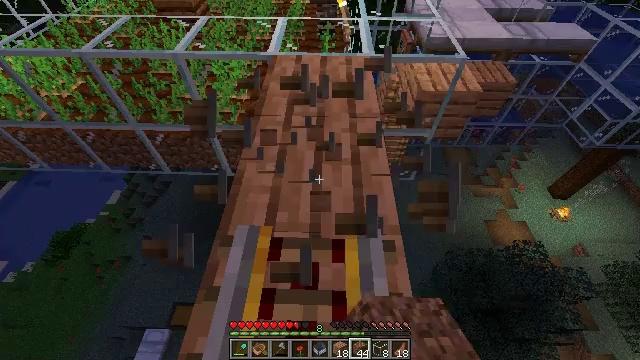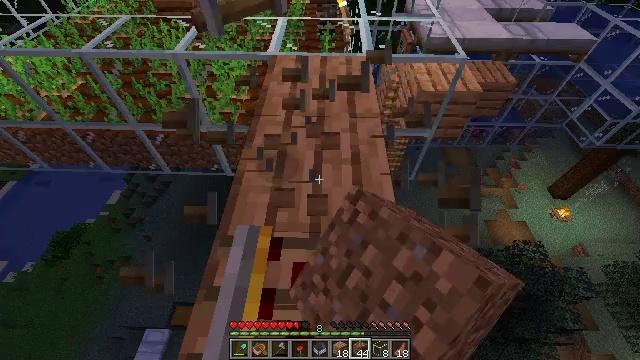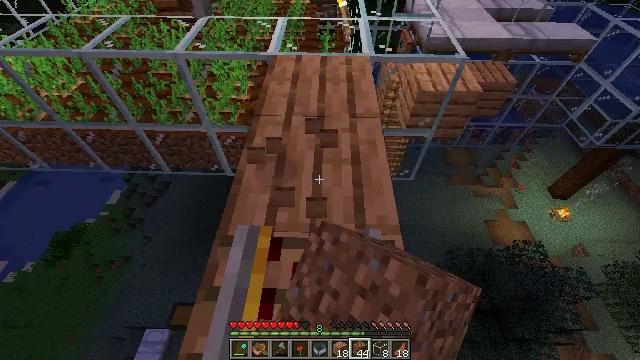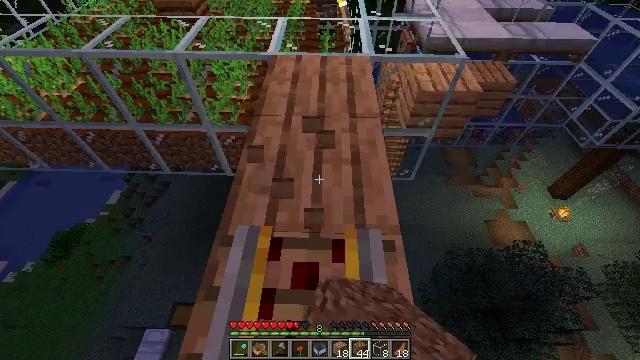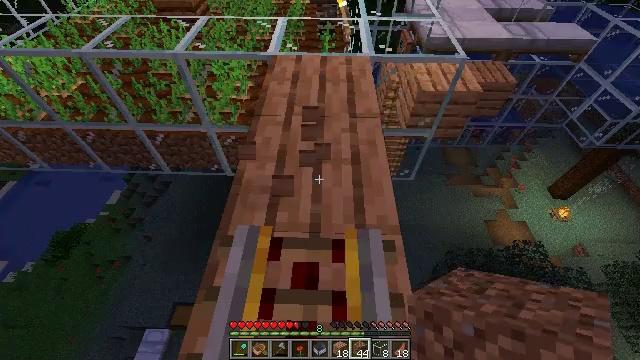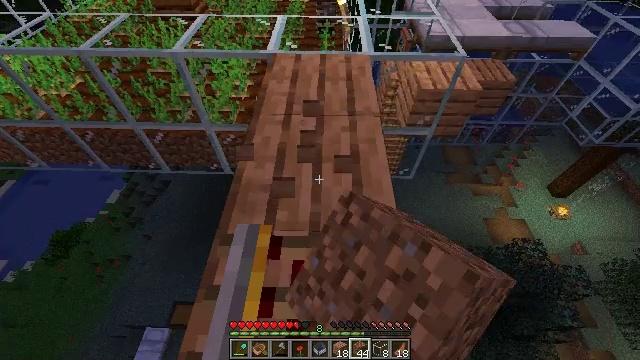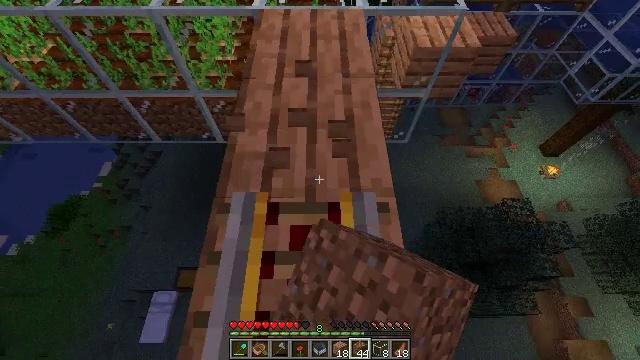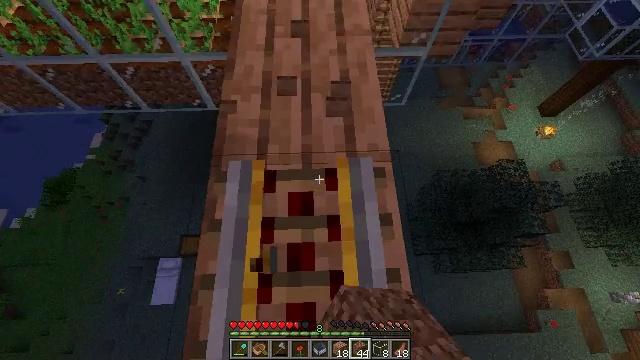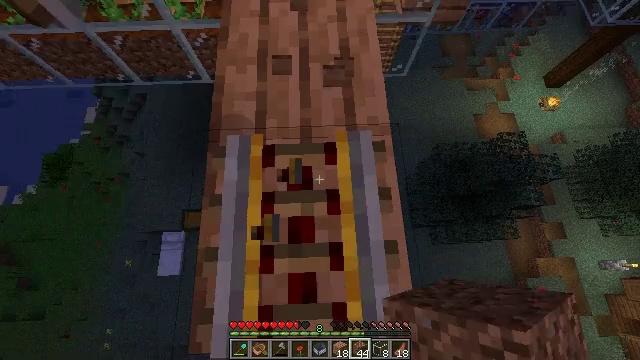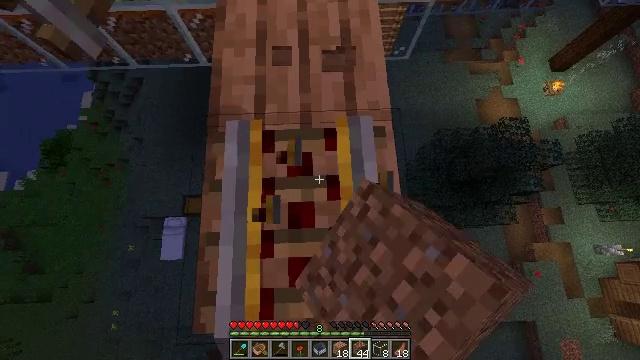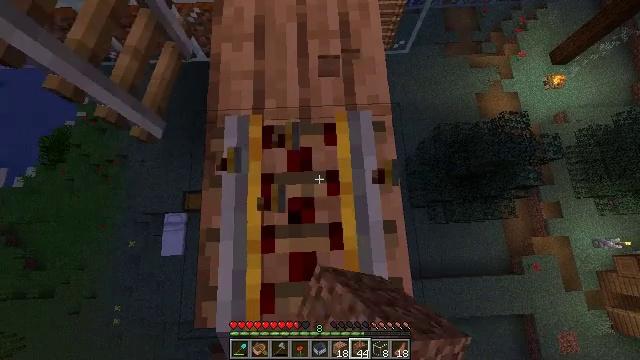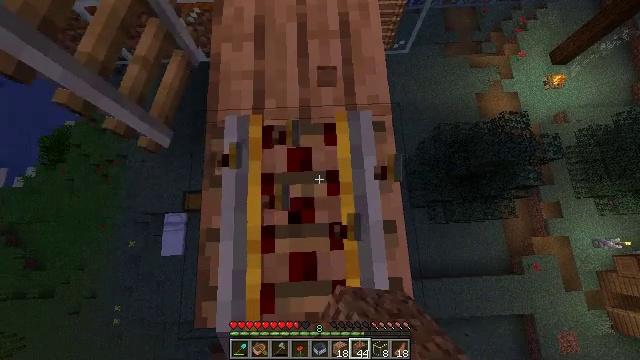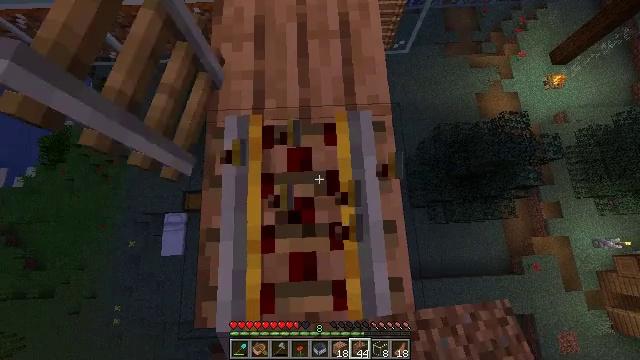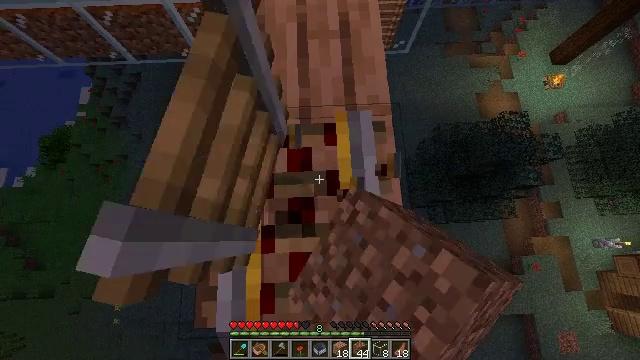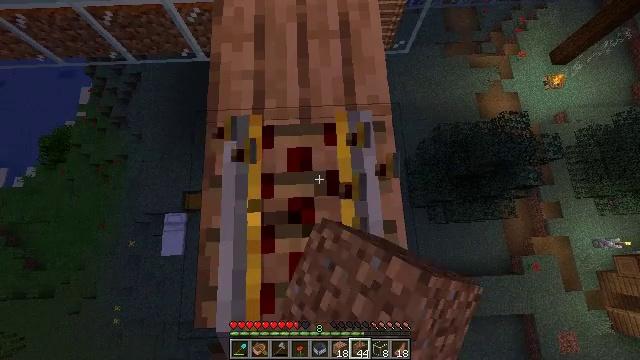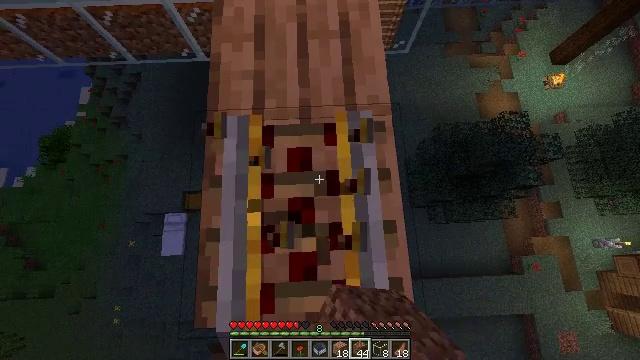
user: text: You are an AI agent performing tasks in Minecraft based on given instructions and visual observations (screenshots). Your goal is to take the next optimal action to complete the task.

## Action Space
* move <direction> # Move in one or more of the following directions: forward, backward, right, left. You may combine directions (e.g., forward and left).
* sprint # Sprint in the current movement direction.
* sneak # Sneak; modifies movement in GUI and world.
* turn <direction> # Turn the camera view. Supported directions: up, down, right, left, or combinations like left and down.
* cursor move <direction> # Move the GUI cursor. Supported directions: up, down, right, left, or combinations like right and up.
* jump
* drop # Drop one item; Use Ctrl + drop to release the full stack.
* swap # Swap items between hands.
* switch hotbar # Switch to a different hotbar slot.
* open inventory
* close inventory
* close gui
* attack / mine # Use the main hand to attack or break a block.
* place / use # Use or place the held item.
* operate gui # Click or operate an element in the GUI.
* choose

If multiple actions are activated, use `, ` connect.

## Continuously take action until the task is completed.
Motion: motion action
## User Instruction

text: Disassemble the powered rail from the track.
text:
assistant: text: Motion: sneak, attack / mine
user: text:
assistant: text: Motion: sneak, attack / mine
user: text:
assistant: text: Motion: sneak, attack / mine
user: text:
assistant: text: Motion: sneak, attack / mine
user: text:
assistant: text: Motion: sneak, attack / mine
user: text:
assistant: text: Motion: sneak, turn right and down, attack / mine
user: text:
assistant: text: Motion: sneak, turn right and down, attack / mine
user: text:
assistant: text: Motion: sneak, turn down, attack / mine
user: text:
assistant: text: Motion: sneak, turn down, attack / mine
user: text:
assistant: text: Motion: sneak, turn down, attack / mine
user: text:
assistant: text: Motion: sneak, attack / mine
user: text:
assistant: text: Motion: sneak, attack / mine
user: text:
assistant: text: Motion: sneak, attack / mine
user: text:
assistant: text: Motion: sneak, attack / mine
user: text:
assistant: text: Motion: sneak, attack / mine
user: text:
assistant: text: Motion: sneak, attack / mine
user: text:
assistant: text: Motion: sneak, attack / mine
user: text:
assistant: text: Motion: sneak, attack / mine
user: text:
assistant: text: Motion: sneak, attack / mine
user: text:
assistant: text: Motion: sneak, attack / mine
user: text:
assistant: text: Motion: sneak, attack / mine
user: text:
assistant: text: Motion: sneak, attack / mine
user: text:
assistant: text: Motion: sneak, attack / mine
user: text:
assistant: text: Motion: sneak, attack / mine
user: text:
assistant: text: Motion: sneak, attack / mine
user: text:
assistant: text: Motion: sneak, attack / mine
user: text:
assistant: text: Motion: sneak, attack / mine
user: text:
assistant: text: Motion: sneak, attack / mine
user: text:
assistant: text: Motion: sneak, attack / mine
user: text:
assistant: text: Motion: sneak, attack / mine